Question: Good afternoon! I want to get the following result: to subtract the remainder of the difference that must be shipped. I try through the LAG function. It turns out, but somehow everything is crooked. Tell me how you can write it in SQL more elegantly.

'''
CREATE TABLE TestTable(
[id] INT IDENTITY,
[productid] INT,
[name] NVARCHAR(256),
[ordered] DECIMAL(6,3),
[delivered] DECIMAL(6,3),
[remainder] DECIMAL(6,3));
INSERT INTO TestTable ([productid], [name], [ordered], [delivered], [remainder])
VALUES (712054, 'Product OSFNS', 253, 246.005, 13.255),
(712054, 'Product OSFNS', 186, 183.63, 13.255),
(712054, 'Product OSFNS', 196.8, 193.745, 13.255),
(712054, 'Product OSFNS', 480, 477.025, 13.255)
'''
And the query:
'''
WITH CTE_diff AS
(SELECT
T1.[id]
,T1.[productid]
,T1.[name]
,T1.[ordered]
,T1.[delivered]
,T1.[remainder]
,LAG(T2.[ordered] - T2.[delivered], 1, T1.[ordered] - T1.[delivered])
OVER (ORDER BY T2.[productid]) as R
FROM TestTable T1 JOIN TestTable T2
ON T1.id = T2.id - 1
UNION
SELECT *
FROM (
SELECT TOP(1)
T1.[id]
,T1.[productid]
,T1.[name]
,T1.[ordered]
,T1.[delivered]
,T1.[remainder]
,LEAD(T2.[ordered] - T2.[delivered], 1, T1.[ordered] - T1.[delivered])
OVER (ORDER BY T2.[productid]) as R
FROM TestTable T1 JOIN TestTable T2
ON T1.id = T2.id
ORDER BY T1.id DESC
) as tbl)
SELECT * FROM CTE_diff;
'''
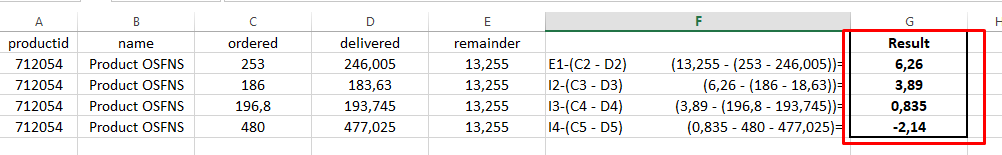
Answer: My best guess is that you want cumulative sums:
'''
select tt.*,
remainder + sum(delivered - ordered) over (partition by productid order by id) as net_amount
from testtable tt;
'''
<URL> is a db<>fiddle.